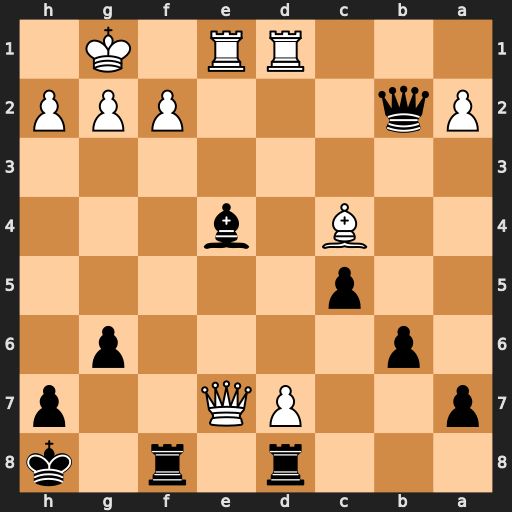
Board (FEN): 3r1r1k/p2PQ2p/1p4p1/2p5/2B1b3/8/Pq3PPP/3RR1K1
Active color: b
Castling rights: -
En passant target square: -
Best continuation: Qxf2+ Kh1 Qxg2#